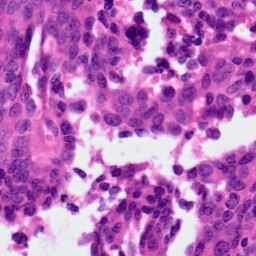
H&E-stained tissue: Ovarian